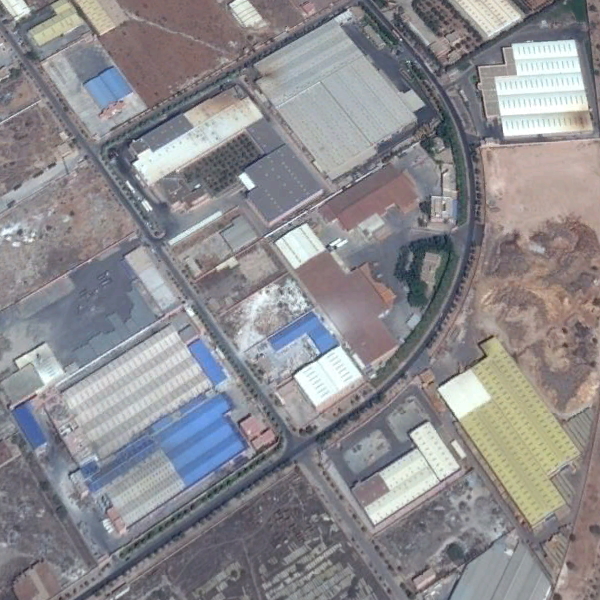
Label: Industrial